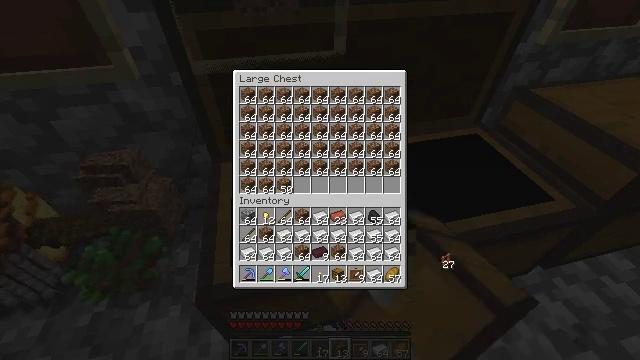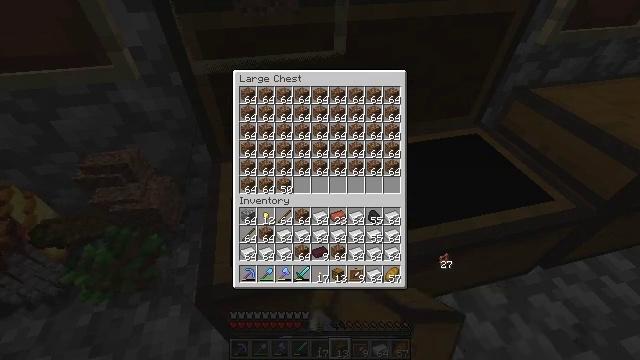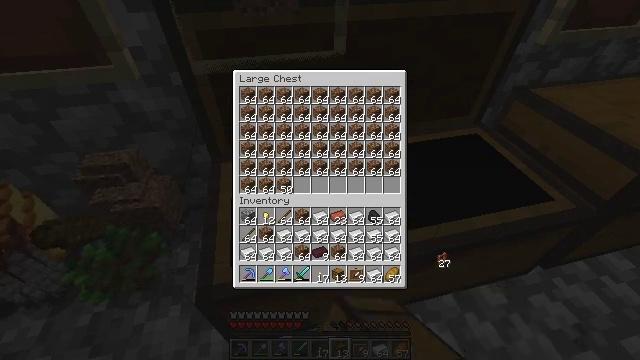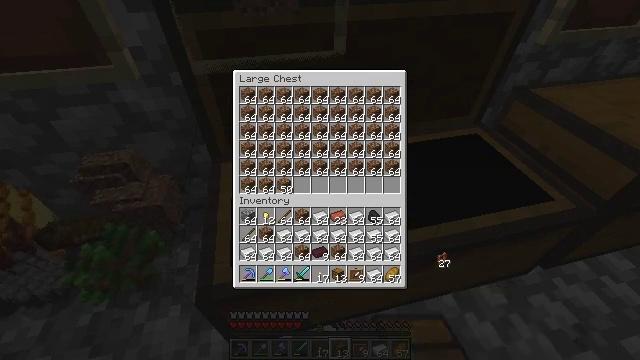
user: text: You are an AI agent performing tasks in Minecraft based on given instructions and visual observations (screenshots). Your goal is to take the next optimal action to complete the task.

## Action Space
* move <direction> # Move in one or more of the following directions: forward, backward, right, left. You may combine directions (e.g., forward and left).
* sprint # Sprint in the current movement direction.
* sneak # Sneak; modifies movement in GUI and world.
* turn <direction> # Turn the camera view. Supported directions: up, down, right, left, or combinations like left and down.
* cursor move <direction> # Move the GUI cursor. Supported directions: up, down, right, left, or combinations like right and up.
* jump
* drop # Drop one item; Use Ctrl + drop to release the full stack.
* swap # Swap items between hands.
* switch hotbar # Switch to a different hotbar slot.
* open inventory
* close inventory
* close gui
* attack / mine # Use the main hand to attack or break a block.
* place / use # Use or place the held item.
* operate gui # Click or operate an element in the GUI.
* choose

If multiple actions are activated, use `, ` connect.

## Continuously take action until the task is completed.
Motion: motion action
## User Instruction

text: Remove an acacia fence from the inventory.
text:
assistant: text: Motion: no_op
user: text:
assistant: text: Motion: no_op
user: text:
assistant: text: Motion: no_op
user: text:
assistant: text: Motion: no_op